Field crop: maize
Growth stage: 1
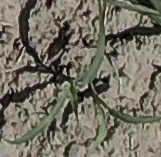
Species: sorghum